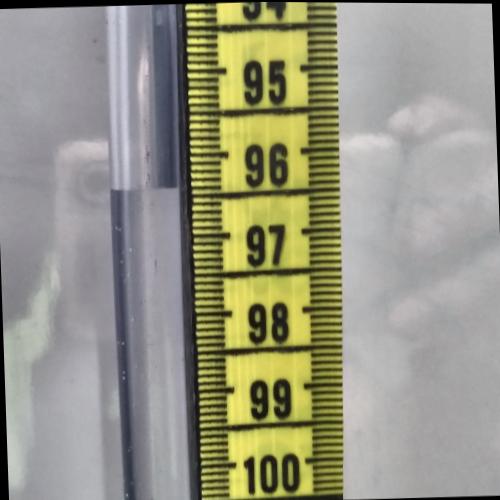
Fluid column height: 96.4 cm